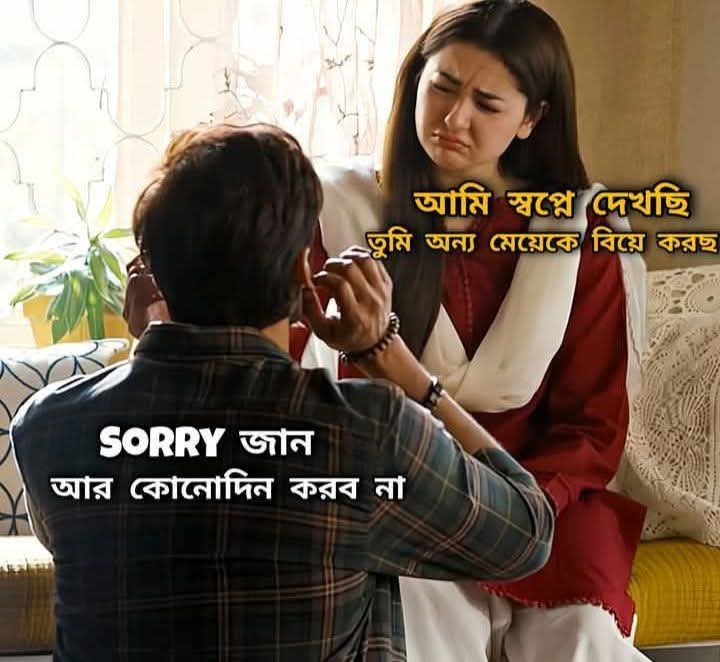
Text: আমি স্বপ্নে দেখছি তুমি অন্য মেয়েকে বিয়ে করছ
SORRY জান
আর কোনোদিন করব না
Label: Non Hate